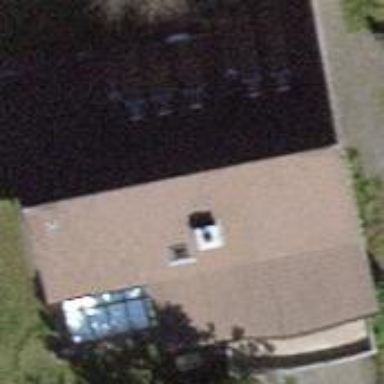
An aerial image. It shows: Building with tiled roof.